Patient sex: M
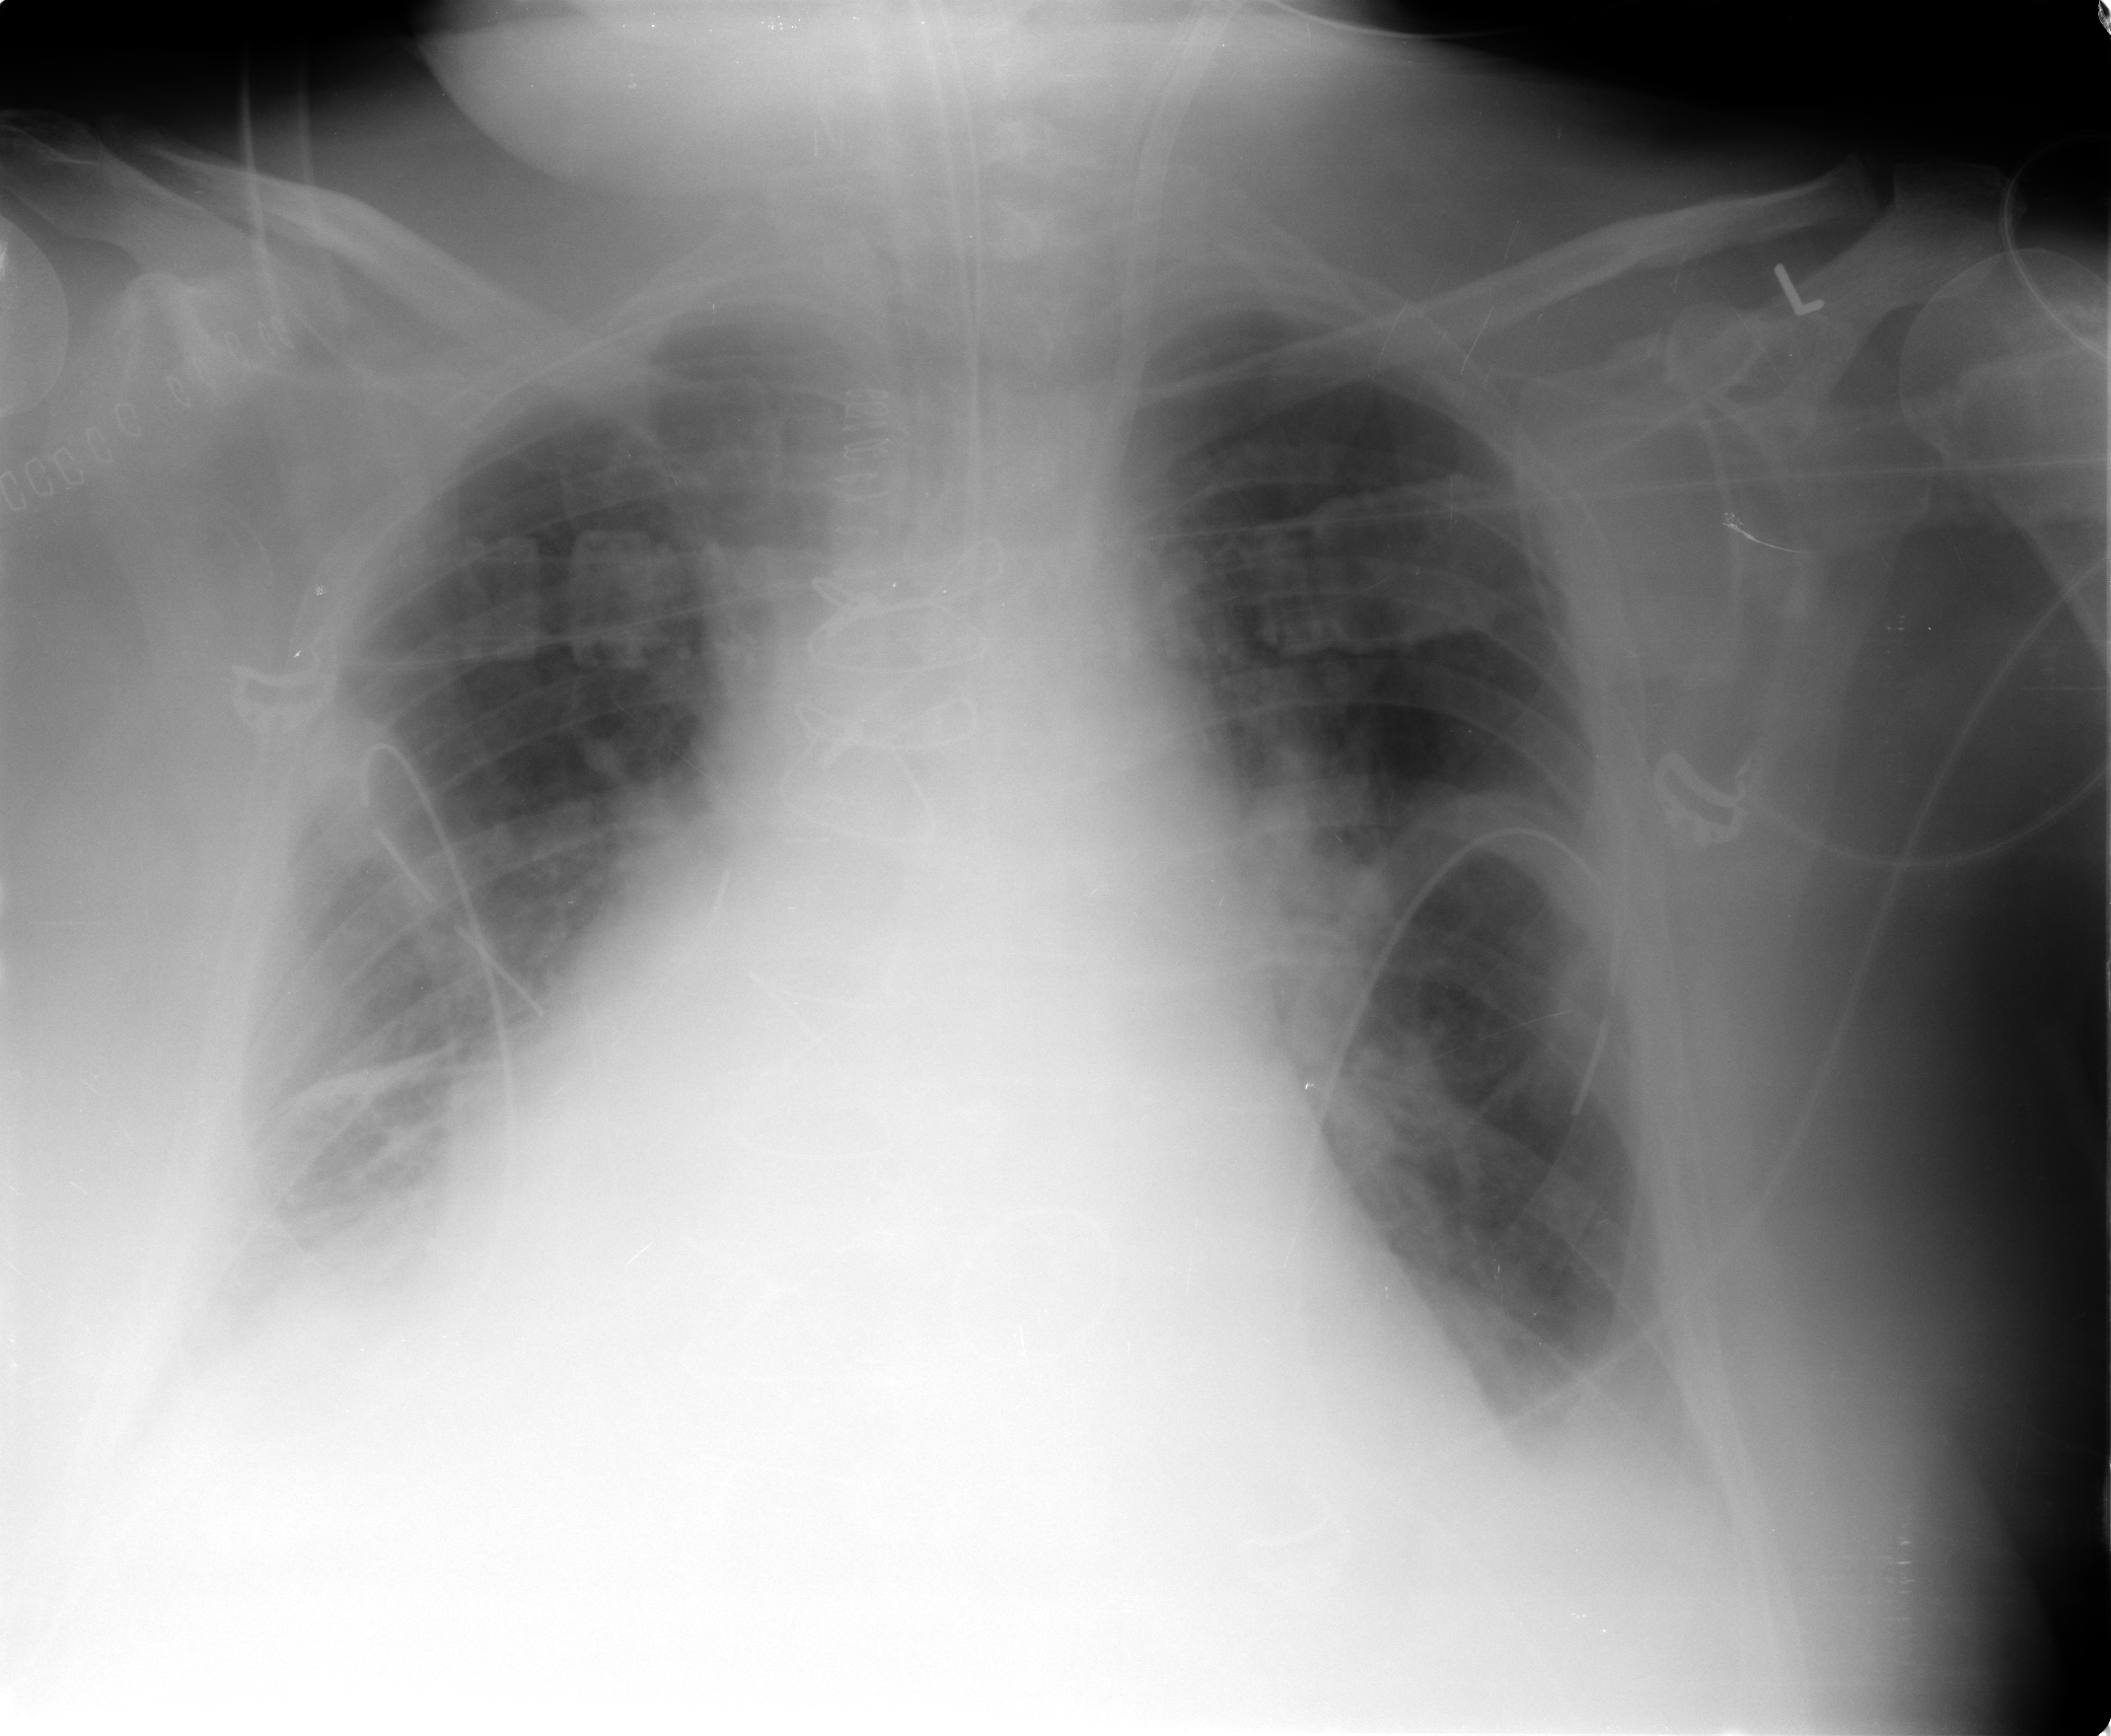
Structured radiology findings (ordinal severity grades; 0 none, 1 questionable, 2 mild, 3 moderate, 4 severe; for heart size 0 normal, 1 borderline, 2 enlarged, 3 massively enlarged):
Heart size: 3
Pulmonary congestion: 3
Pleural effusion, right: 2
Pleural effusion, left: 2
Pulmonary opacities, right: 2
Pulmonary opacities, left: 2
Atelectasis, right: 2
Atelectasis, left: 2